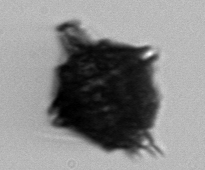
Label: Gonyaulax